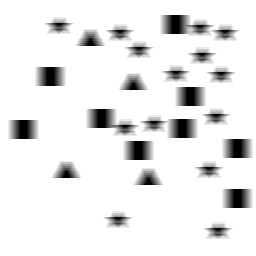
Squares: 9
Triangles: 4
Stars: 14
Total shapes: 27